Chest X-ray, AP view. Patient: 58 years old, sex M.
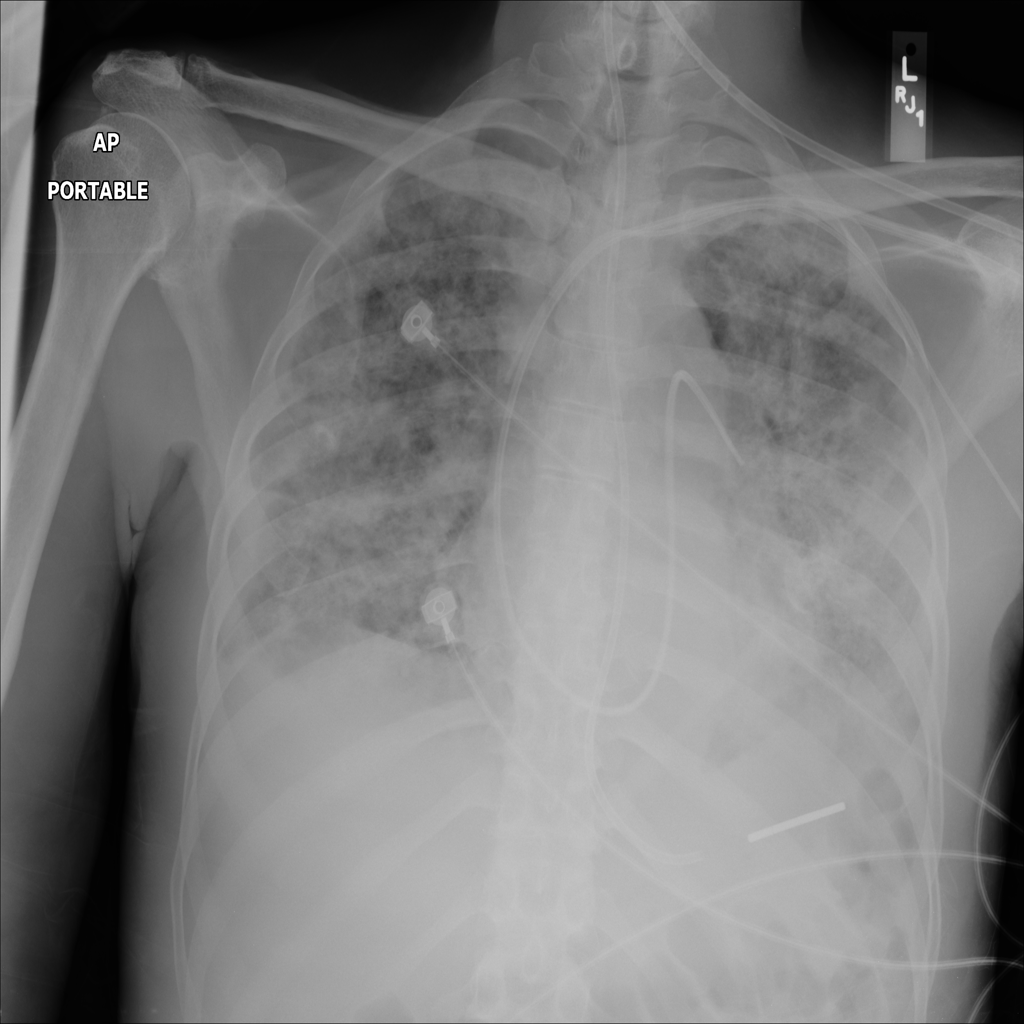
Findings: No Finding